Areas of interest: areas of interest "Industrial"
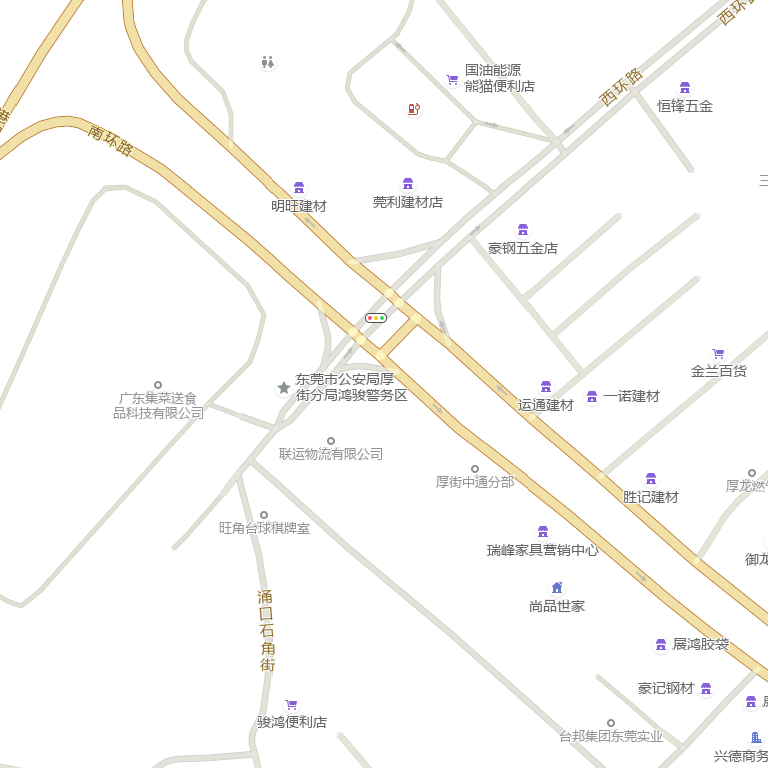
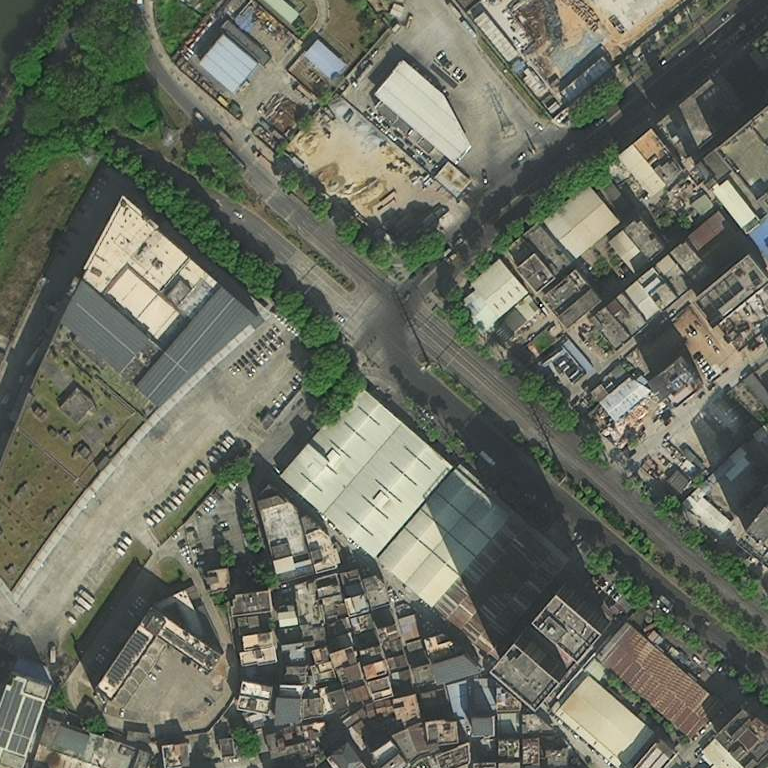